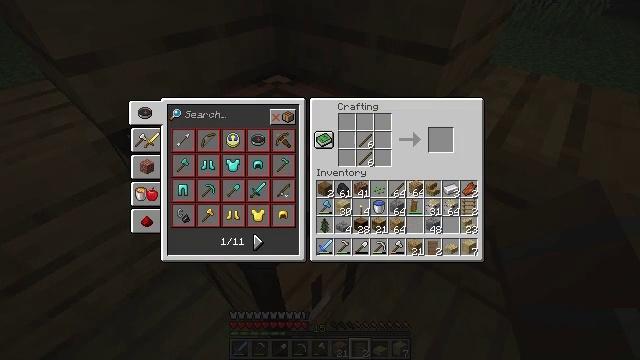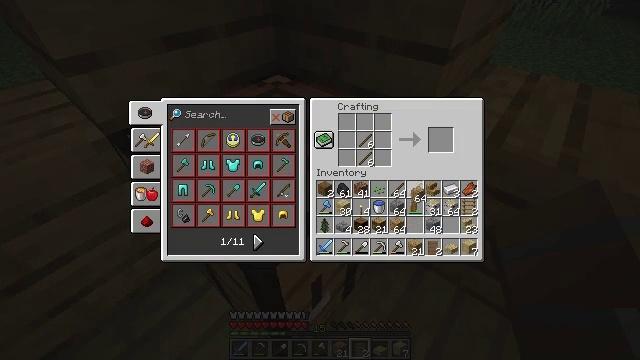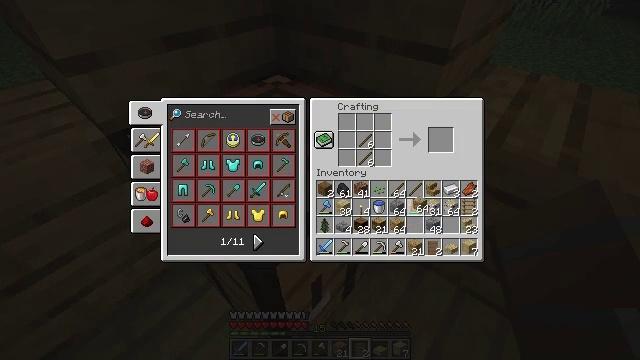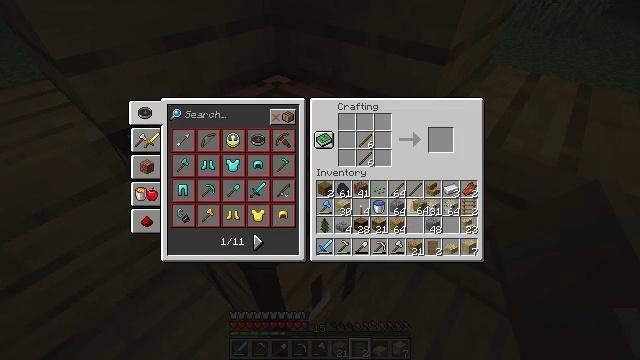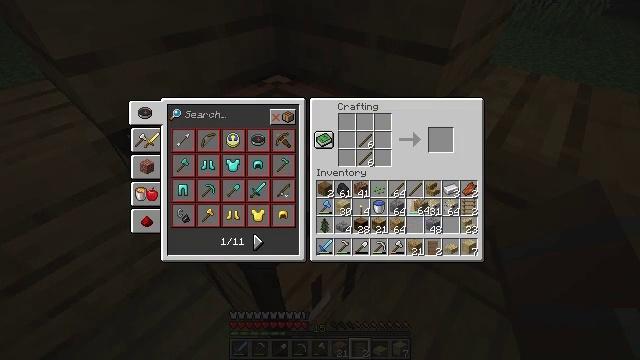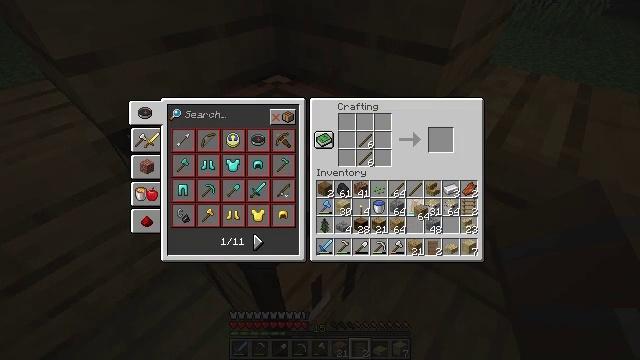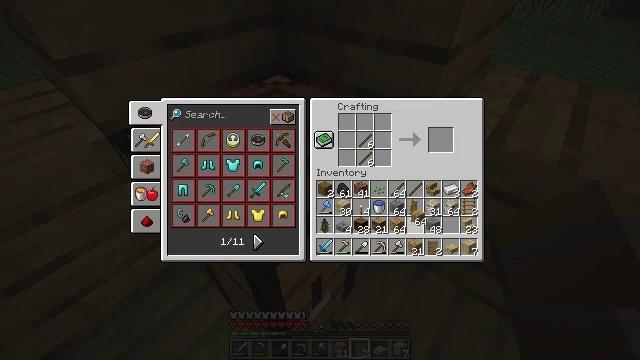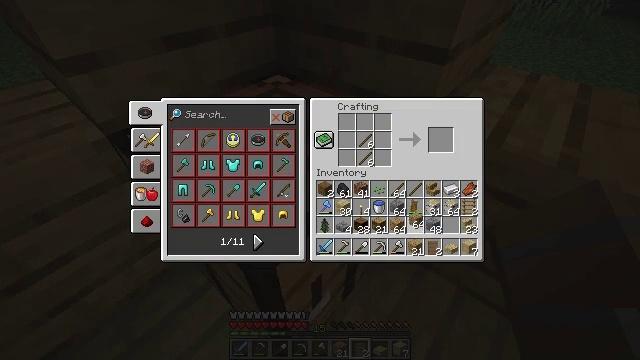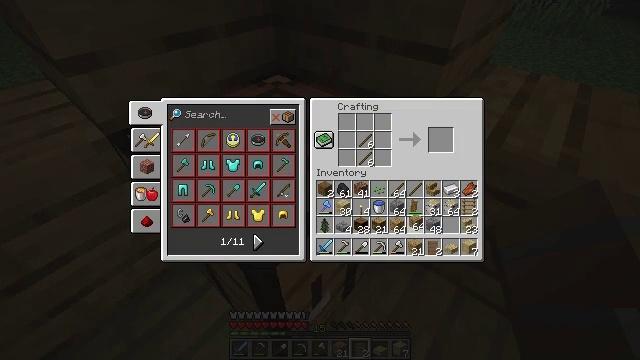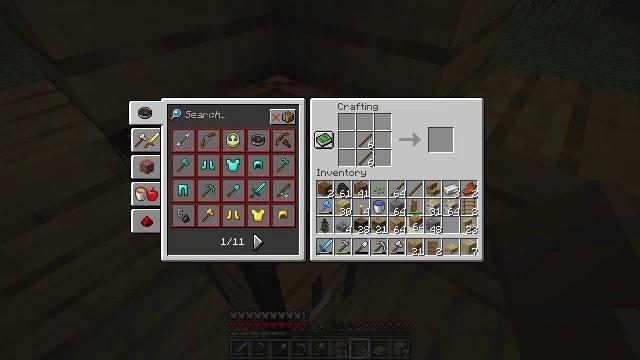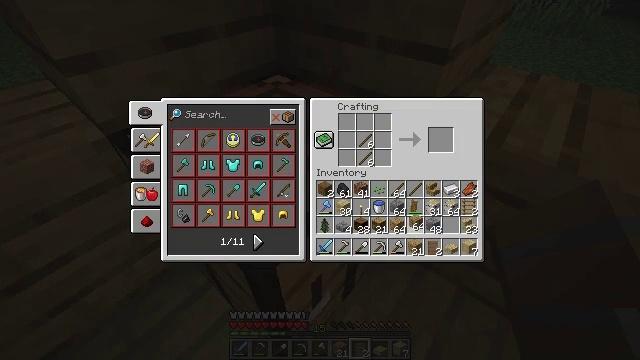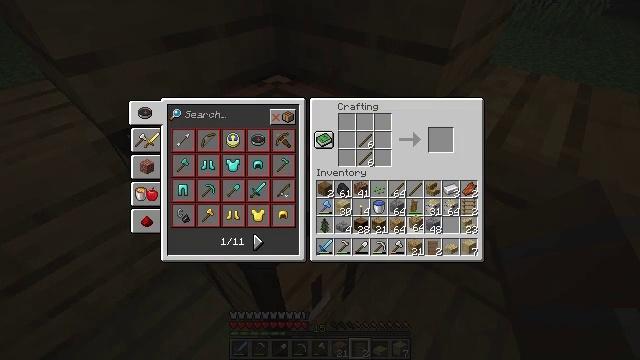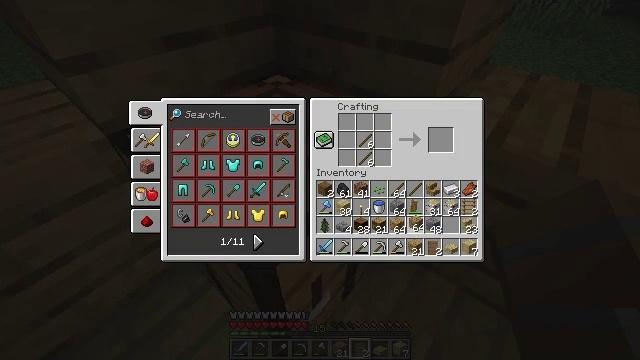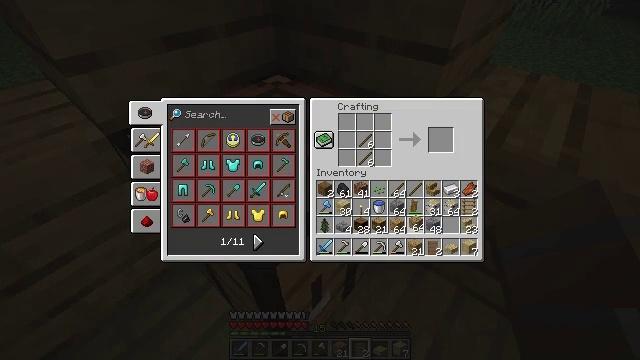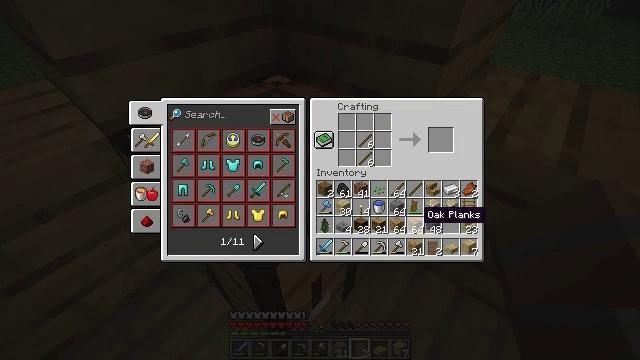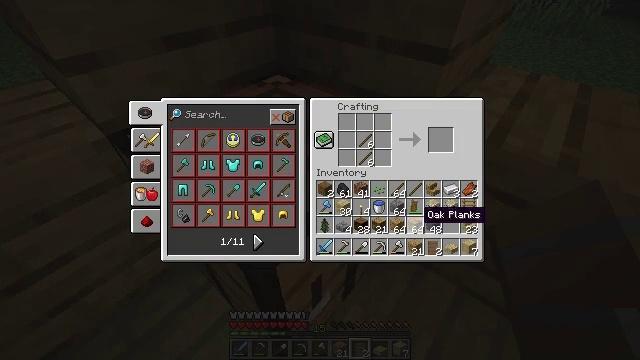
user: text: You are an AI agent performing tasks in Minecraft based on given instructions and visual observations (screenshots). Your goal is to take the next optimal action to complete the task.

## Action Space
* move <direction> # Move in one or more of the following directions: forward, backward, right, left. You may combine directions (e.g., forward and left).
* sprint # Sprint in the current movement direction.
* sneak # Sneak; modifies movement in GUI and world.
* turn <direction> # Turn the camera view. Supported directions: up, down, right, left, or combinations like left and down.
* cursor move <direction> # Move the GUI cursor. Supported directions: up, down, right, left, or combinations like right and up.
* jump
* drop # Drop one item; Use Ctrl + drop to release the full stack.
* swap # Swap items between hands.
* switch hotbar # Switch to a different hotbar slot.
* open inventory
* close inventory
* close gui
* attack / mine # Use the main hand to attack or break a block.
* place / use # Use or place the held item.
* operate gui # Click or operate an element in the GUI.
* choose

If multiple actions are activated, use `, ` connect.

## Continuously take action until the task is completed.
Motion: motion action
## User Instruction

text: Get planks and sticks to craft an oak fence.
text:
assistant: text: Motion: no_op
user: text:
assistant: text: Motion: cursor move down
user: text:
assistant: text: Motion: no_op
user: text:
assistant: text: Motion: no_op
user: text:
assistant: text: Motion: no_op
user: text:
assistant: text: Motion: no_op
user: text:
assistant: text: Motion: no_op
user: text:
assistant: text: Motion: no_op
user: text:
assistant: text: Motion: no_op
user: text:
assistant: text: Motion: no_op
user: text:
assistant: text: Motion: no_op
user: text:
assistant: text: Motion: operate gui
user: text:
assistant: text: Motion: operate gui
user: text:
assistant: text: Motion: no_op
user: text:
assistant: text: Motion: no_op
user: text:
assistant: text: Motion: no_op
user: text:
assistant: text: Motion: no_op
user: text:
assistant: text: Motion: cursor move right
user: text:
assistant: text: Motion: cursor move right
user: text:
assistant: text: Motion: no_op
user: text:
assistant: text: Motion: cursor move right
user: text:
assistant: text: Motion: no_op
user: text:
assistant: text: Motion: no_op
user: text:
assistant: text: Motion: no_op
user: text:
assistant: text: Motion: cursor move down
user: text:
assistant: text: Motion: no_op
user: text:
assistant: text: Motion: no_op
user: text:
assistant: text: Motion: no_op
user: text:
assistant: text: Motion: cursor move left and up
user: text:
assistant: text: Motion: no_op